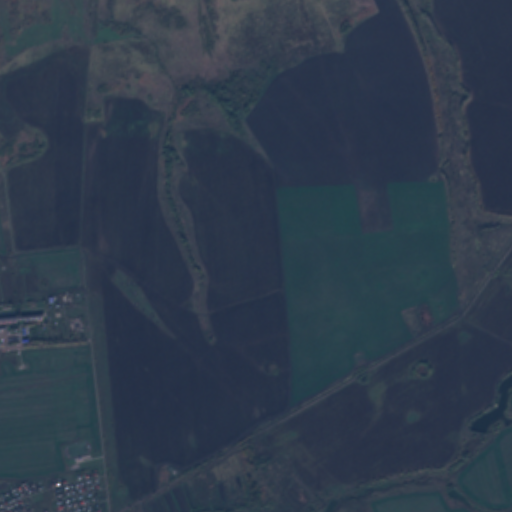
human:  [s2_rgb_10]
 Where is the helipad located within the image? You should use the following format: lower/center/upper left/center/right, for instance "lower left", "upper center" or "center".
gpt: The helipad is located in the lower left of the image.
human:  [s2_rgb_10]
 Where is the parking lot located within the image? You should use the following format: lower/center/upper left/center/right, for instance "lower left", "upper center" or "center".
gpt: The parking lot is located in the lower left of the image.
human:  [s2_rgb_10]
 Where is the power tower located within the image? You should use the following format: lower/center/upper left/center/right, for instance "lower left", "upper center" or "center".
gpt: The power tower is located in the center left of the image.
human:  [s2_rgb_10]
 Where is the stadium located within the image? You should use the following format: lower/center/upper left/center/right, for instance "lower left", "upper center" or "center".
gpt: The stadium is located in the lower left of the image.
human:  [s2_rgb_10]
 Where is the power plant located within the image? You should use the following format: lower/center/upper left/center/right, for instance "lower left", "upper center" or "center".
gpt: There is no power plant in the image.